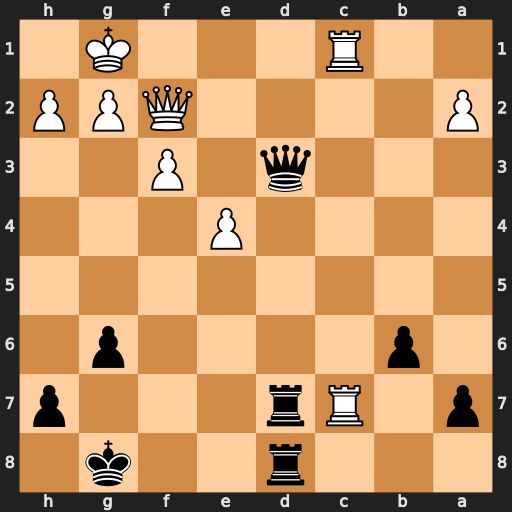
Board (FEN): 3r2k1/p1Rr3p/1p4p1/8/4P3/3q1P2/P4QPP/2R3K1
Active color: b
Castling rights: -
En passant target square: -
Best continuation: Rxc7 Rxc7 Qb1+ Qf1 Rd1 Qxd1 Qxd1+